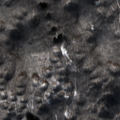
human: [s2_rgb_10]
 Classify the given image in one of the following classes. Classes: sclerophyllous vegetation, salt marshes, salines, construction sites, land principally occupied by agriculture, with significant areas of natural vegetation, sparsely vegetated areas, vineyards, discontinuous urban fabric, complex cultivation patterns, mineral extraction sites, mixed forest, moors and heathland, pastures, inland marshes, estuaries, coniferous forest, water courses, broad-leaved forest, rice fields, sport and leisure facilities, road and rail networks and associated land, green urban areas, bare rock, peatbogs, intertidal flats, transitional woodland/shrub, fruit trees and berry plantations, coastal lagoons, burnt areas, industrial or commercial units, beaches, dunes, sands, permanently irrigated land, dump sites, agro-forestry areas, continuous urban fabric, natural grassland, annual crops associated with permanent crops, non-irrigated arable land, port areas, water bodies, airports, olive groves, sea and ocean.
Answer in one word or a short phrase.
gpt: broad-leaved forest